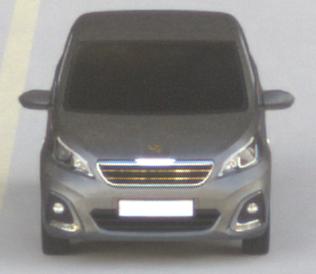
Make: Peugeot
Model: 108 1.0 VTi 68
Detailed model: 108
Model produced from: 2015/03
Model produced until: 2016/10
Doors: 3
Color: gray
Road condition: dry road
Daytime: morning or afternoon
Contrast: medium contrast